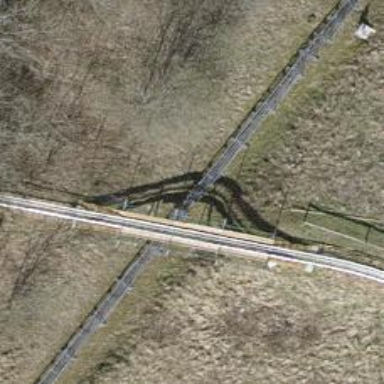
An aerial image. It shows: Summer toboggan attraction situated on bridge.